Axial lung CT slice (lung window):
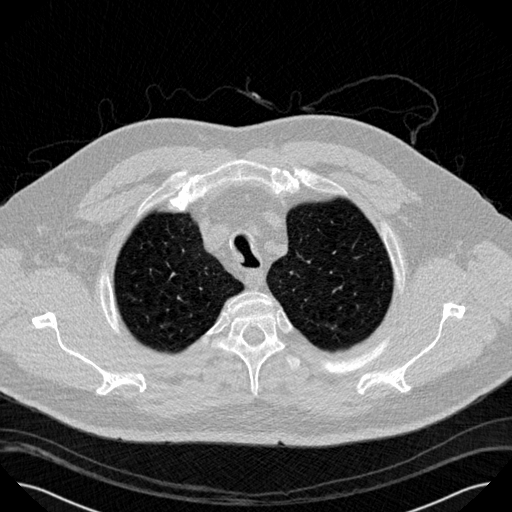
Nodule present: no